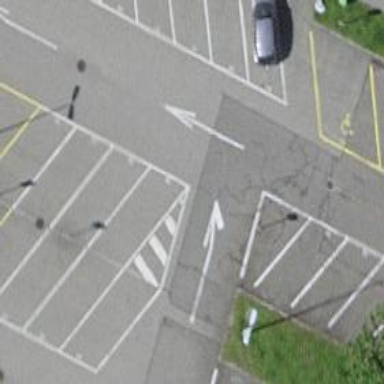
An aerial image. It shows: Road serving as parking aisle.